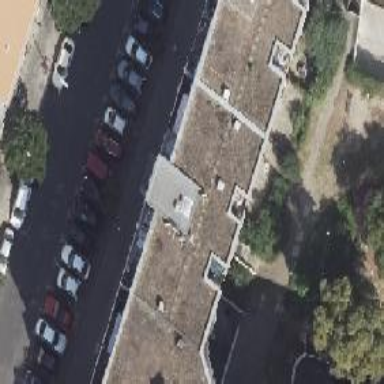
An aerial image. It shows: The image shows part of apartment building.